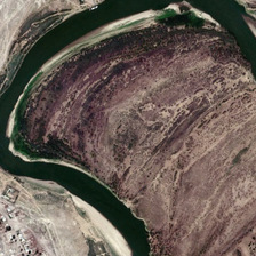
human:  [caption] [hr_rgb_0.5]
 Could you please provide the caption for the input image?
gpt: There is a piece of gray land by the river.

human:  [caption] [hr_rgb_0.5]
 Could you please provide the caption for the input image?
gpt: The river is a grey land.

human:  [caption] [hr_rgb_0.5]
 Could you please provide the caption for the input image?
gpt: The river is a piece of gray land.

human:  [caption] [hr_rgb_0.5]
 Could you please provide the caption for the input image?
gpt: the stream is curved .

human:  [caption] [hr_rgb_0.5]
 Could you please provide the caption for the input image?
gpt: Rivers are gray land.